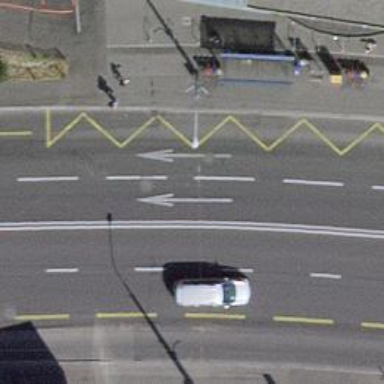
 there is lane designated for buses and shared busway and cycleway."